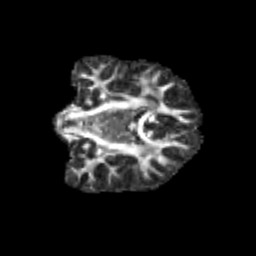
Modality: FA
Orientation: coronal
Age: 13
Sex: male
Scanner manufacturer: siemens
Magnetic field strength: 3 T
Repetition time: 3.8 s
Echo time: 0.07 s